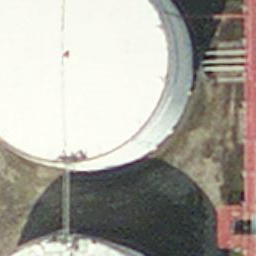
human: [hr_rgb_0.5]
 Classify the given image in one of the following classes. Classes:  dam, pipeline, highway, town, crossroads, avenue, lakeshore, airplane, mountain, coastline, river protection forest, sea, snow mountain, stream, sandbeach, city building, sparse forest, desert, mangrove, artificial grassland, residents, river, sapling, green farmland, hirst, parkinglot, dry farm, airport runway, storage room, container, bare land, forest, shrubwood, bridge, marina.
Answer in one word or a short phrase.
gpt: storage room